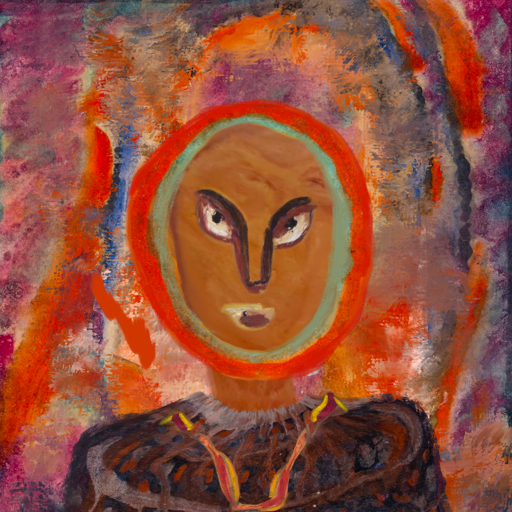
Background: Experience, Head And Neck Front: Pious_Lady, Face Front: After_Raid, Bust: Hypocrite, Hair Front: Sisters, Head Accessory: Blank, Second Necklace: Gypsy_Mother_1, Necklace: Blank, Baby: Blank